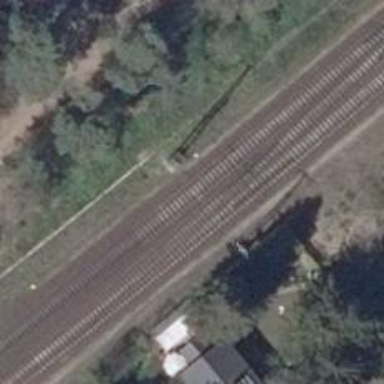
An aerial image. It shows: Railway with electrified contact lines.